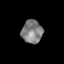
Tissue: lung
Cell type: Epithelial cells
Senescence score: 0.1889
Nuclear area (px): 465
Mean DAPI intensity: 128.781